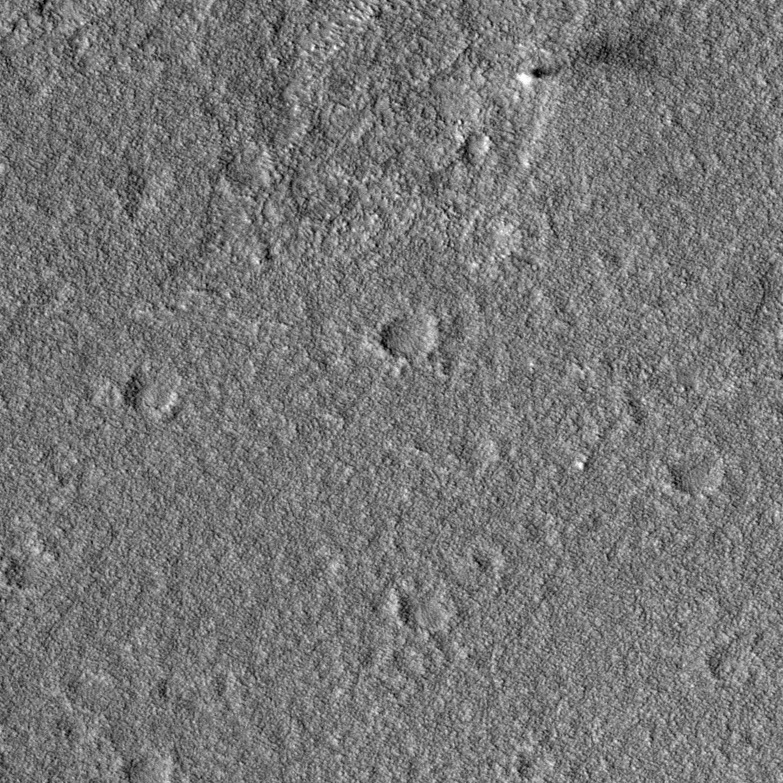
Label: dustdevil